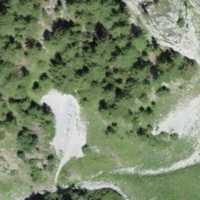
EUNIS habitat code: 44
Species observed at this site:
Neottia nidus-avis